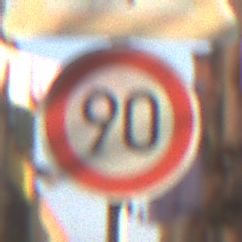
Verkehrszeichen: Geschwindigkeit90
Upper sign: FlugbetriebLinks
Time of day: Midday
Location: Outdoor (Urban)
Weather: Clear
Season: NotSpecified
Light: Natural